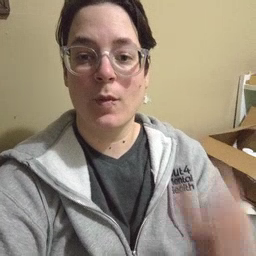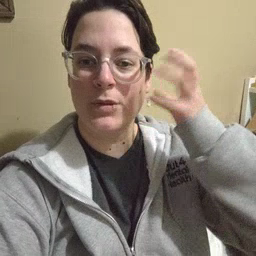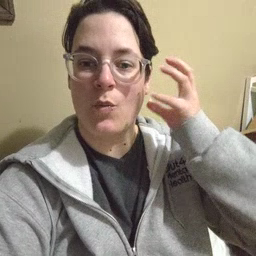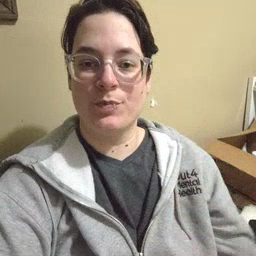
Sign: radio